八年级 · 度量几何学
如图 1 所示,一架云梯斜靠在一坚直的墙上, 云梯的顶端距地面 15 米,

梯子的长度比梯子底端离墙的距离大 5 米.

图1

图2

(1) 这个云梯的底端离墙多远?

(2) 如图 2 所示, 如果梯子的顶端下滑了 8 米, 那么梯子的底部在水平方向滑动了多少米?
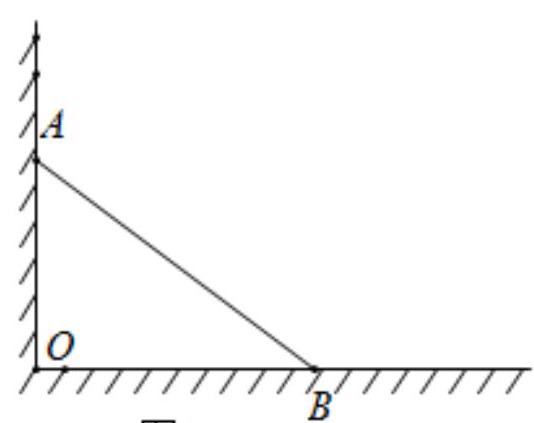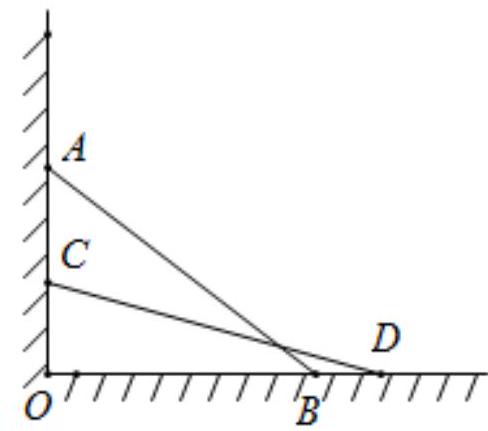
答案: 解: (1) 根据题意, 得 $\mathrm{OA}=15$ 米, $\mathrm{AB}-\mathrm{OB}=5$ 米

由勾股定理得 $O A^{2}+O B^{2}=A B^{2}$

$\therefore 15^{2}+O B^{2}=(5+O B)^{2}$

$\therefore O B=20$

即这个云梯的底端离墙 20 米远;

(2) 由 (1) 可得: $A B=20+5=25$ 米

根据题意可得: $\mathrm{OC}=15-8=7$ 米, $\mathrm{CD}=\mathrm{AB}=25$ 米

由勾股定理得 $\mathrm{OC}^{2}+\mathrm{OD}^{2}=\mathrm{CD}^{2}$

可得: $\mathrm{OD}=\sqrt{\mathrm{CD}^{2}-\mathrm{OC}^{2}}=\sqrt{25^{2}-7^{2}}=24$

$B D=O D-O B=24-20=4$ 米

即梯子的底部在水平方向滑动了 4 米